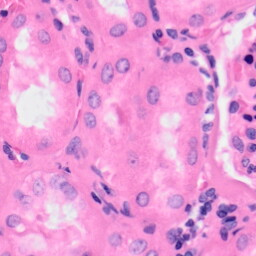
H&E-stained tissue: Kidney